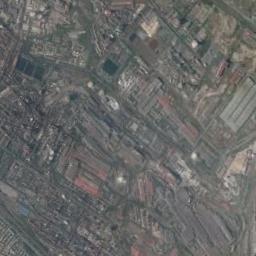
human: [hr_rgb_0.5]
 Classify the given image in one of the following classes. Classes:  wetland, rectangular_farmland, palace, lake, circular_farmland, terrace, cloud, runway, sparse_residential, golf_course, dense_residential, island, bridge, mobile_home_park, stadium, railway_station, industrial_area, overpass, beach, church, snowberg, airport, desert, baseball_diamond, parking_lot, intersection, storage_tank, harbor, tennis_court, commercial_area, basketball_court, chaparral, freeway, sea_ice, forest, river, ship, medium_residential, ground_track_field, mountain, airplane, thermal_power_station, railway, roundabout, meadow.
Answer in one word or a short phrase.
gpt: thermal_power_station